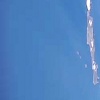
Label: water